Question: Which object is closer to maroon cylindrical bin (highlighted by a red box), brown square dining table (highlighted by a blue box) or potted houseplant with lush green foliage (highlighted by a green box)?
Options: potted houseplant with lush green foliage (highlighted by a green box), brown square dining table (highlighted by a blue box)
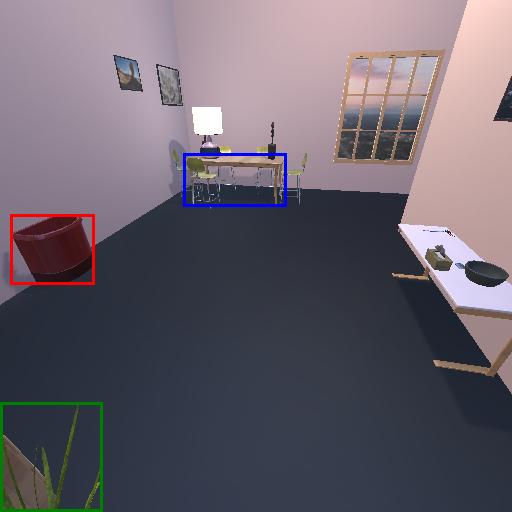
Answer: potted houseplant with lush green foliage (highlighted by a green box)